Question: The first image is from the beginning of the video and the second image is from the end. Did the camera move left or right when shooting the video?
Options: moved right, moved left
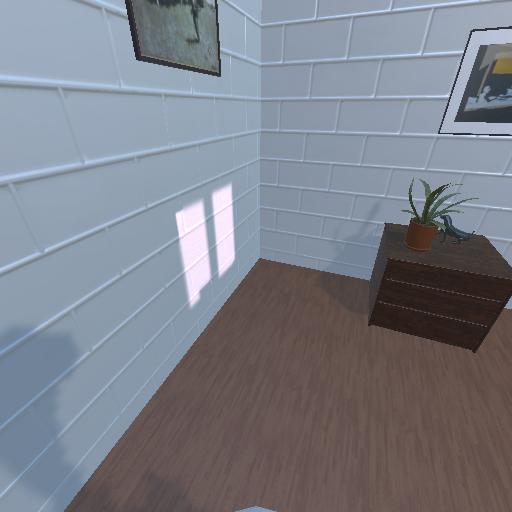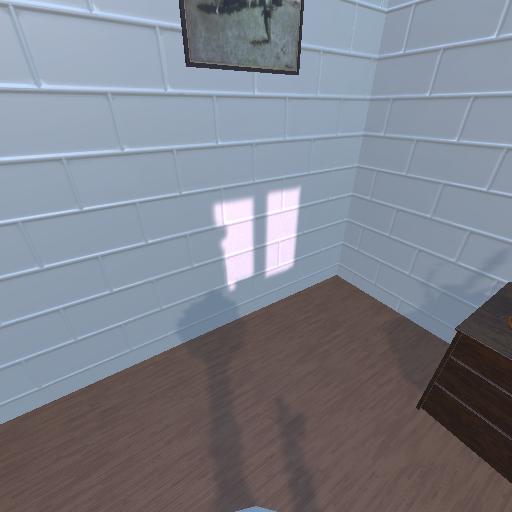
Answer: moved right